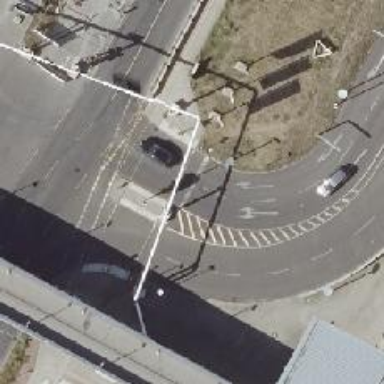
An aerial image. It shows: Road with traffic signals.